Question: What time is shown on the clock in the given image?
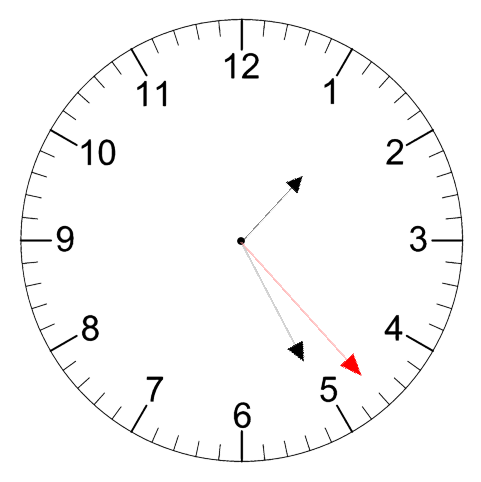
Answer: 01:25:23